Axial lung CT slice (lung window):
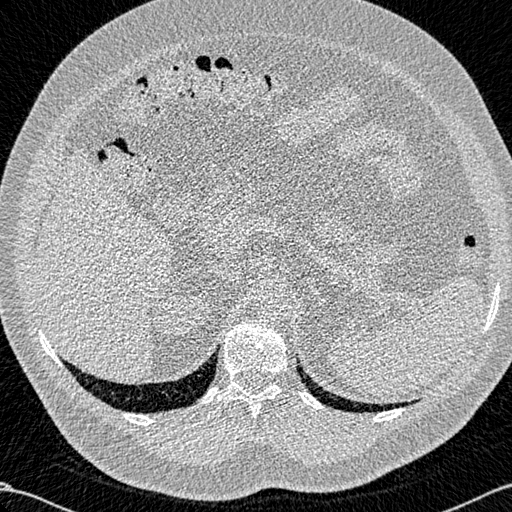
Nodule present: no